Field crop: maize
Growth stage: 2
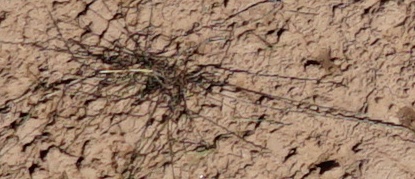
Species: lolium